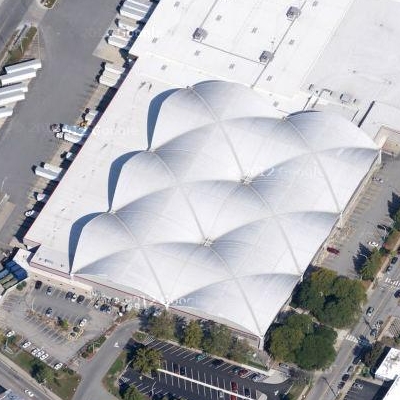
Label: Industry